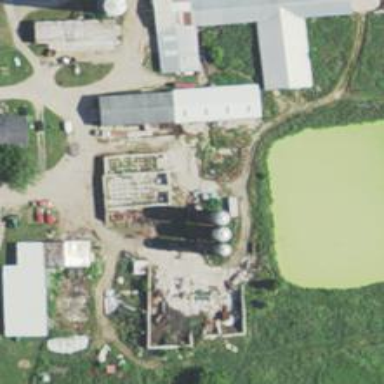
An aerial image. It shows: Silo.